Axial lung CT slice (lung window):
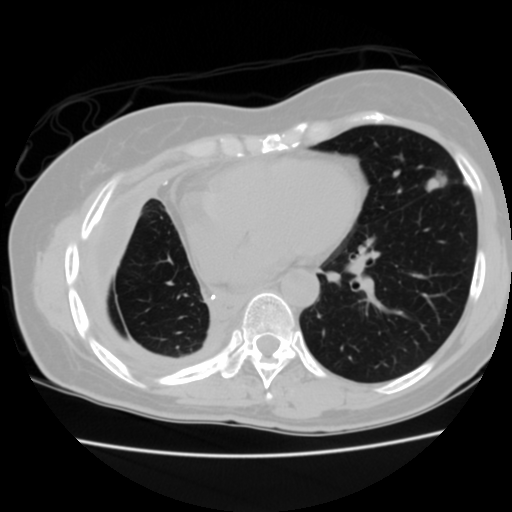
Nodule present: yes
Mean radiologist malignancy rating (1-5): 4